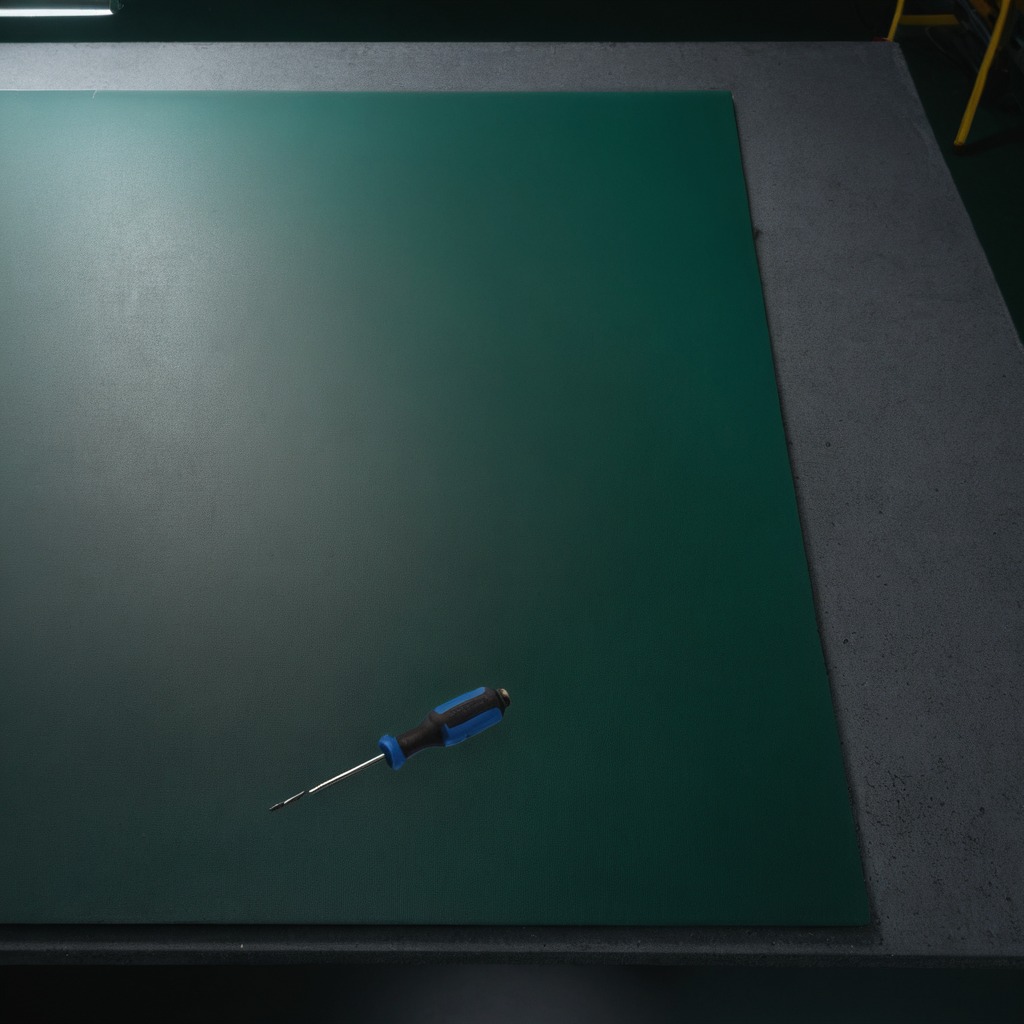
A screwdriver lies on a green rubber mat.